Question: I have a plot in which I want to have one panel separate from other four panels. I want the rest of the four panels to share the x axis. The figure is shown below. I want the bottom four panels to have shared x-axis. I tried
'''
f = plt.figure()
ax6=f.add_subplot(511)
ax4=f.add_subplot(515)
ax1=f.add_subplot(512,sharex=ax4)
ax2=f.add_subplot(513,sharex=ax4)
ax3=f.add_subplot(514,sharex=ax4)
'''
However, that does not work for me. The attached figure is made with
'''
f = plt.figure()
ax6=f.add_subplot(511)
ax4=f.add_subplot(515)
ax1=f.add_subplot(512)
ax2=f.add_subplot(513)
ax3=f.add_subplot(514)
'''
and then setting the xticks to none by
'''
ax1.get_xaxis().set_ticklabels([])
ax2.get_xaxis().set_ticklabels([])
ax3.get_xaxis().set_ticklabels([])
'''
using f.subplots_adjust(hspace=0) joins all the subplots. Is there a way to join only the bottom four panels?
Thanks!

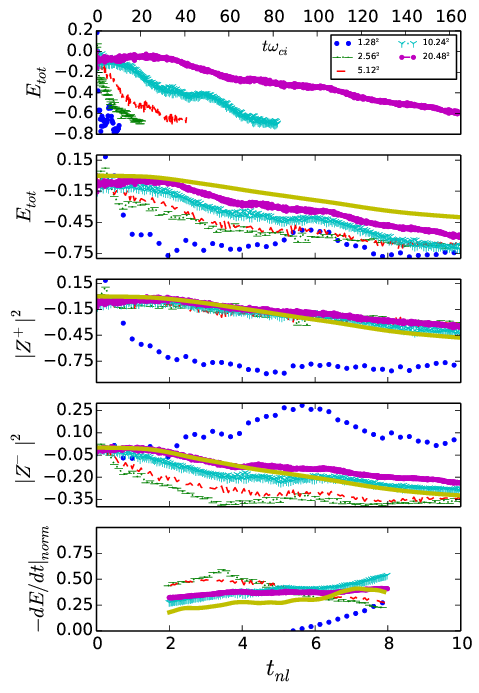
Answer: It's easiest to use two separate <URL> for this. That way you can have independent margins, padding, etc for different groups of subplots.
As a quick example:
'''
import numpy as np
import matplotlib.pyplot as plt
# We'll use two separate gridspecs to have different margins, hspace, etc
gs_top = plt.GridSpec(5, 1, top=0.95)
gs_base = plt.GridSpec(5, 1, hspace=0)
fig = plt.figure()
# Top (unshared) axes
topax = fig.add_subplot(gs_top[0,:])
topax.plot(np.random.normal(0, 1, 1000).cumsum())
# The four shared axes
ax = fig.add_subplot(gs_base[1,:]) # Need to create the first one to share...
other_axes = [fig.add_subplot(gs_base[i,:], sharex=ax) for i in range(2, 5)]
bottom_axes = [ax] + other_axes
# Hide shared x-tick labels
for ax in bottom_axes[:-1]:
plt.setp(ax.get_xticklabels(), visible=False)
# Plot variable amounts of data to demonstrate shared axes
for ax in bottom_axes:
data = np.random.normal(0, 1, np.random.randint(10, 500)).cumsum()
ax.plot(data)
ax.margins(0.05)
plt.show()
'''